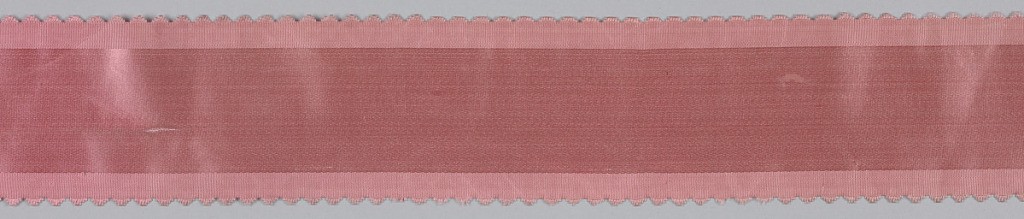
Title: Ribbon
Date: mid- 19th century
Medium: silk Technique: satin weave
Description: Pink silk ribbon with a broad central satin stripes and plain weave border with picot.